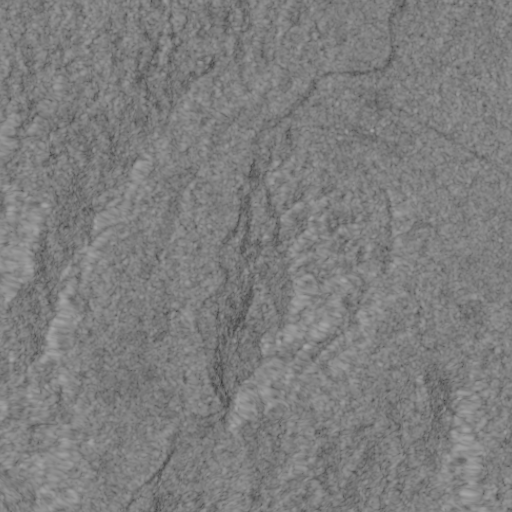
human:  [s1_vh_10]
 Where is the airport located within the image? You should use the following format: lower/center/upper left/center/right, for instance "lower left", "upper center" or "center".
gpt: The airport is located in the upper right of the image.
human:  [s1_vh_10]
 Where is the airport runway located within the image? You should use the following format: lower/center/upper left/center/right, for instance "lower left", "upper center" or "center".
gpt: The airport runway is located in the upper right of the image.
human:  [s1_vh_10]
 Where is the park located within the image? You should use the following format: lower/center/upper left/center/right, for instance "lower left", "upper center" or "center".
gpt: The park is located in the lower right of the image.
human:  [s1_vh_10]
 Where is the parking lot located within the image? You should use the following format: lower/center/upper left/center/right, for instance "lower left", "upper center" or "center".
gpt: There is no parking lot in the image.

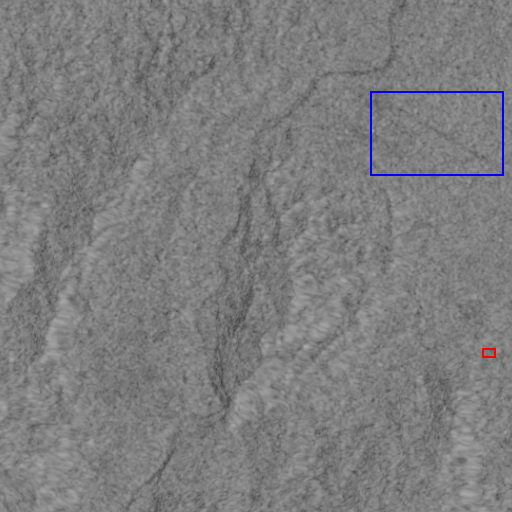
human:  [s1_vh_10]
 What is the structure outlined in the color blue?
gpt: The structure outlined in blue is an airport.
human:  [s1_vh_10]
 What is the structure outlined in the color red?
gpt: The structure outlined in red is a park.
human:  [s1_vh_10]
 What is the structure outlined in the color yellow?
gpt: There is no yellow outline.